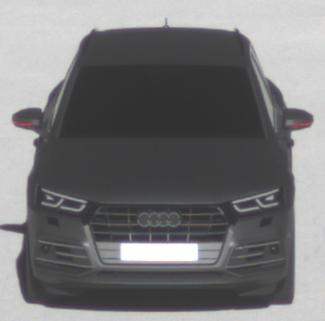
Make: Audi
Model: Q5 45 TFSI
Detailed model: Q5 (FY)
Model produced from: 2019/01
Model produced until: 2019/05
Doors: 5
Color: gray
Road condition: dry road
Daytime: morning or afternoon
Contrast: high contrast